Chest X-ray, AP view. Patient: 44 years old, sex M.
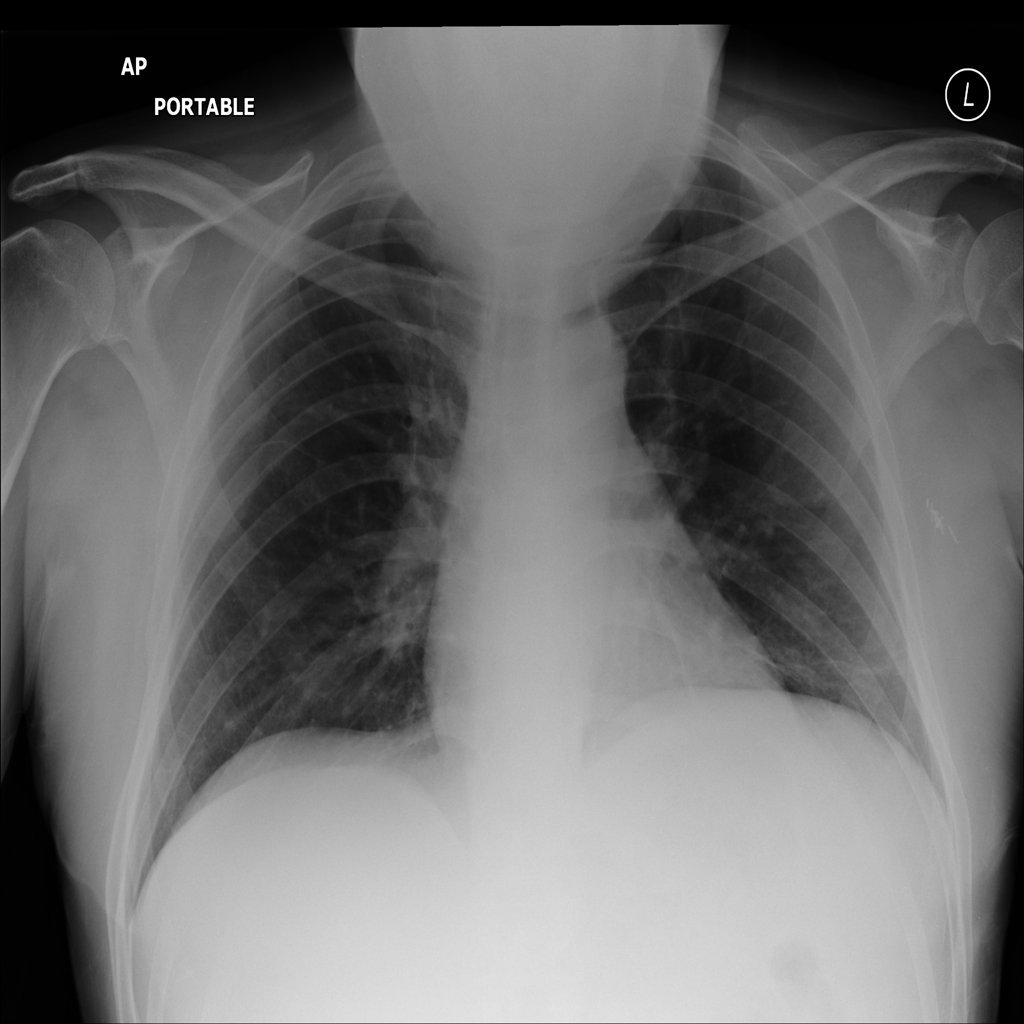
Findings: Atelectasis, Infiltration